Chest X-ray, AP view. Patient: 62 years old, sex M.
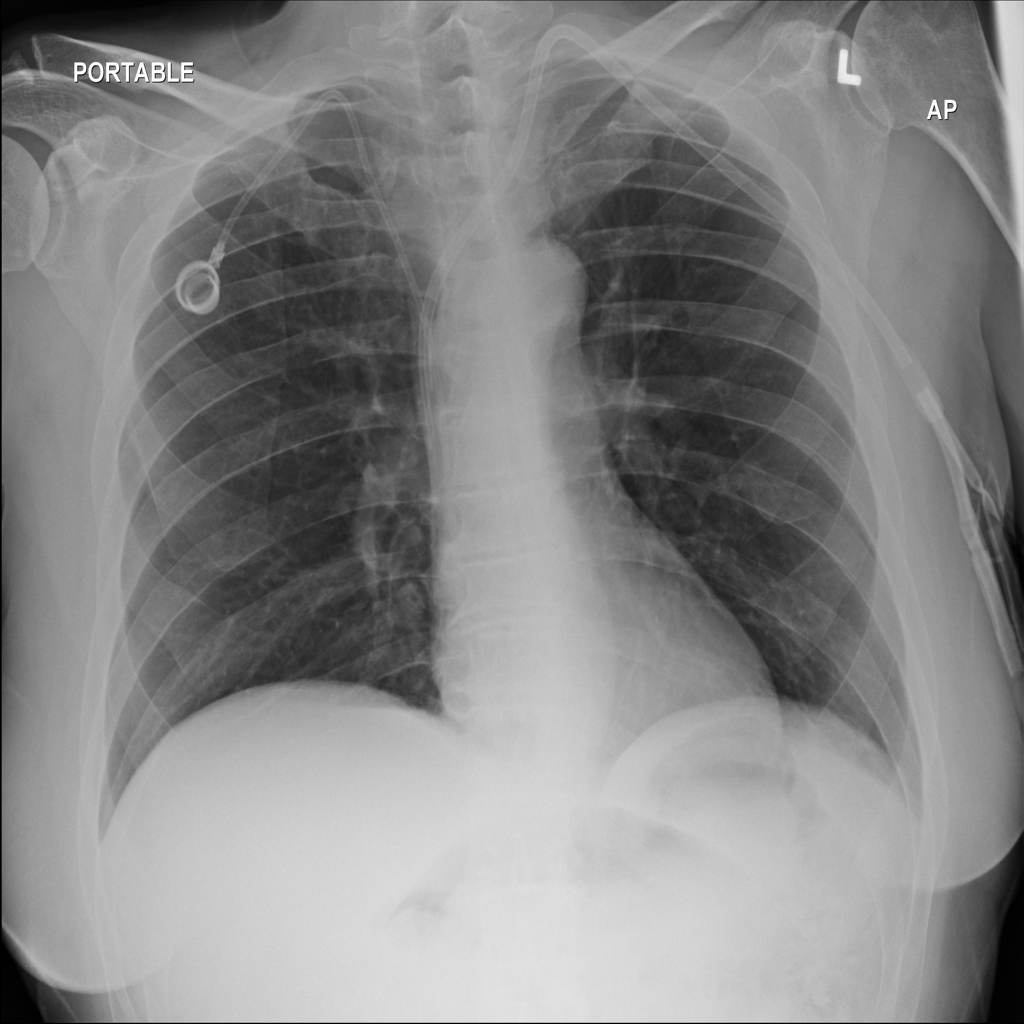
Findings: No Finding